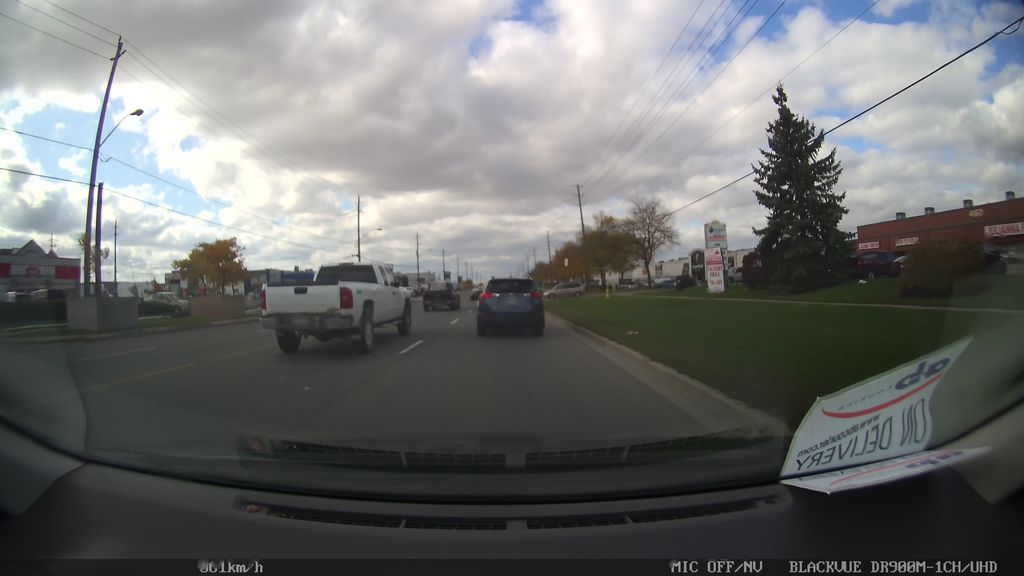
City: toronto